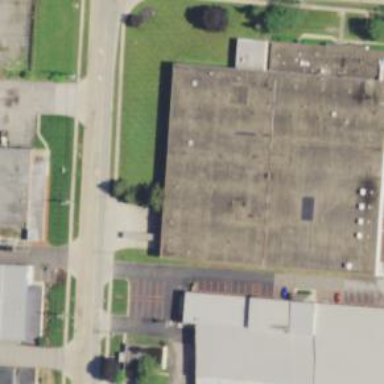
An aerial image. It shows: Warehouse.